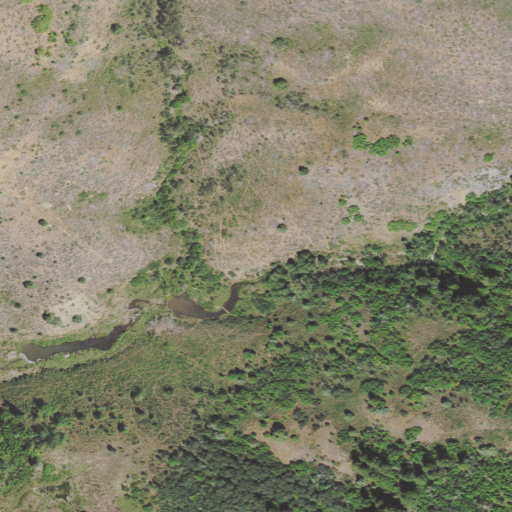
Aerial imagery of valley in Utah named Little Peavine containing deciduous forest, shrub, and evergreen forest